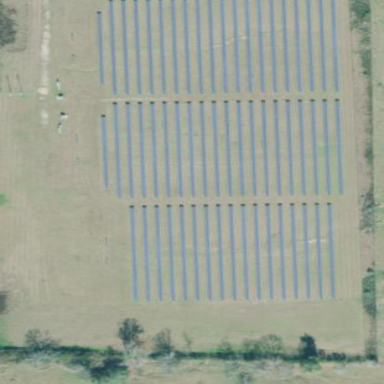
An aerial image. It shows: Solar photovoltaic power plant surrounded by fence.